Field crop: tomato
Growth stage: 2
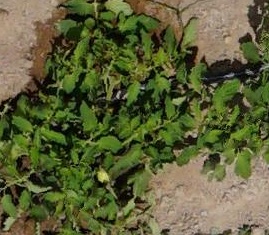
Species: tomato